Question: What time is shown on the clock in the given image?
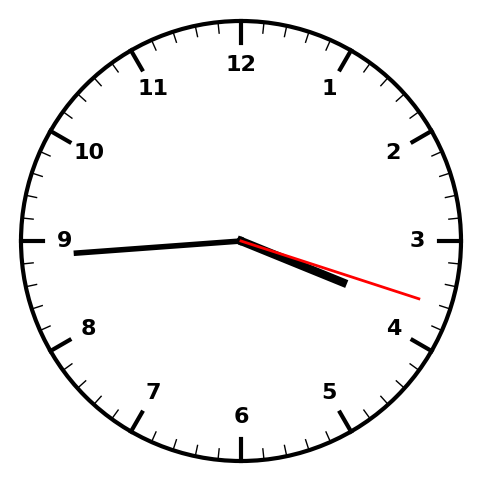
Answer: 03:44:18